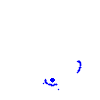
Particle: pion